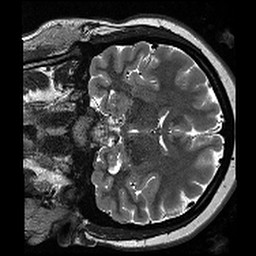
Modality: T2w
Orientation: coronal
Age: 21
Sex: female
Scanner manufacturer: siemens
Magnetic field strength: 3 T
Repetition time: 13.15 s
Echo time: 0.082 s